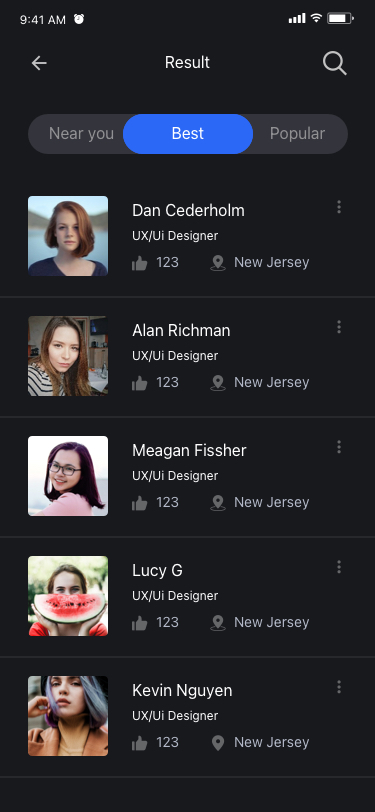
Text in this UI design:
Result
Best
Near you
Popular
Dan Cederholm
UX/Ui Designer
123
New Jersey
Alan Richman
UX/Ui Designer
123
New Jersey
Meagan Fissher
UX/Ui Designer
123
New Jersey
Lucy G
UX/Ui Designer
123
New Jersey
Kevin Nguyen
UX/Ui Designer
123
New Jersey
9:41 AM